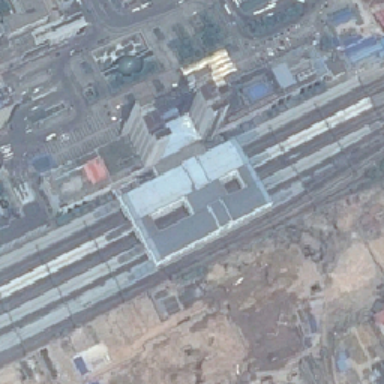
This area is located in front of the station .